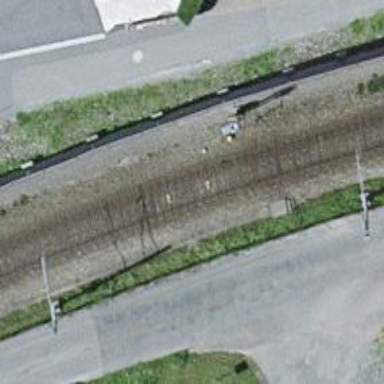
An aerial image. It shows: Railway signal.